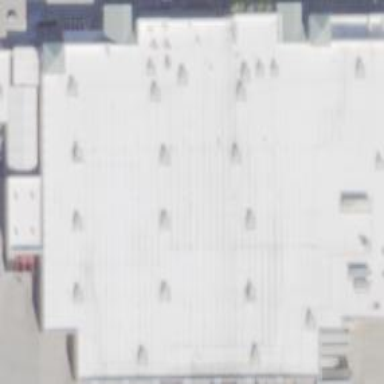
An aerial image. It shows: Supermarket located in building.